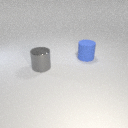
large gray metal cylinder to the left of large blue rubber cylinder